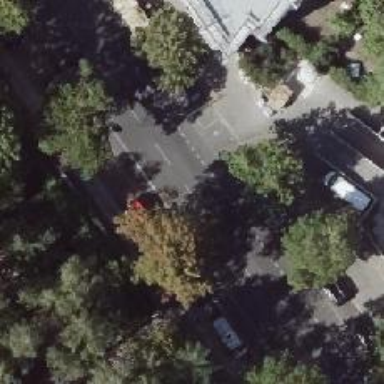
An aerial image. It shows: Tertiary road with asphalt surface. The road has separate lane for bicycles on the left side and sidewalks on both sides. There is parallel on-street parking on the left lane.